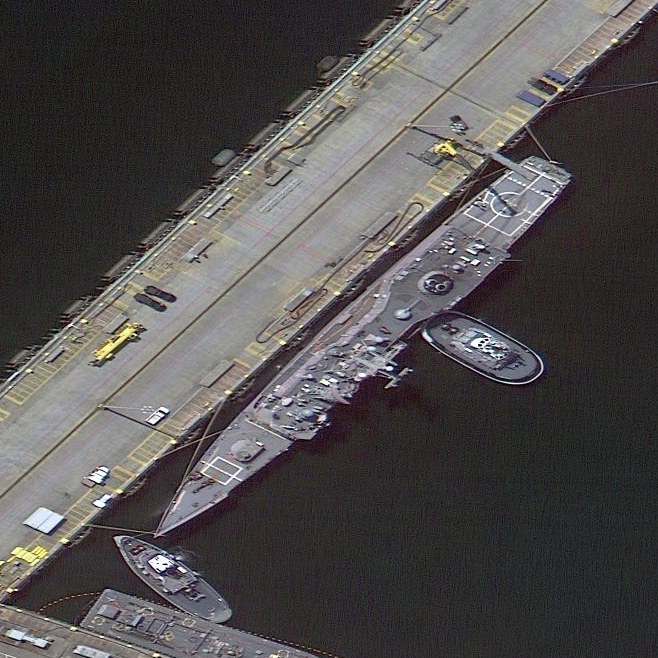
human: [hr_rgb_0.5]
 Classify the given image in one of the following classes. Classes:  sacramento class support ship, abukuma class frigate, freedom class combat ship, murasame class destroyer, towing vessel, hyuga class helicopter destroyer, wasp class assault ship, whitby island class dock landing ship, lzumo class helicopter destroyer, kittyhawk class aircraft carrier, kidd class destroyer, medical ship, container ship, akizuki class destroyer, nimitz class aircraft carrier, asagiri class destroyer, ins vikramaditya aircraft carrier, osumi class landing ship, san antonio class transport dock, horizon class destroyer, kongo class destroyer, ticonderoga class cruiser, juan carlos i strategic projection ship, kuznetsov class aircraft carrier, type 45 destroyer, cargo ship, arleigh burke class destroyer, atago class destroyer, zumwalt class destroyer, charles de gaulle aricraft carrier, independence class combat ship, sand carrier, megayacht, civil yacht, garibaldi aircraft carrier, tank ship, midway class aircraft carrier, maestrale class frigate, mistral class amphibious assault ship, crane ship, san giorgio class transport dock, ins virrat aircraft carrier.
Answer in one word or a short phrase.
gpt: Ticonderoga class cruiser